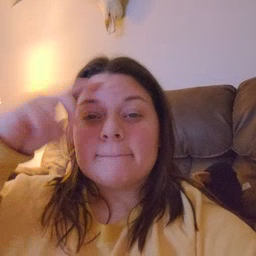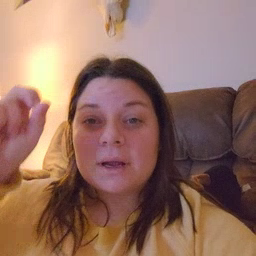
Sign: because